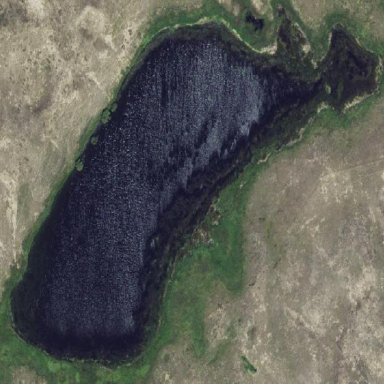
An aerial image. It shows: Beautiful lake surrounded by nature.